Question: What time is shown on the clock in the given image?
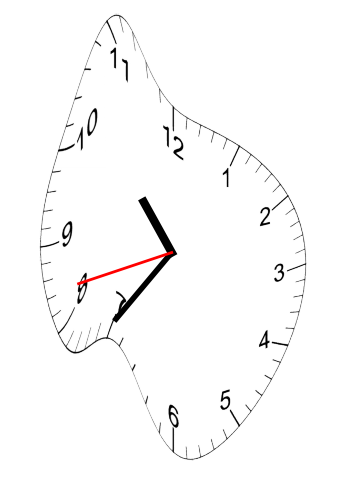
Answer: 10:35:42